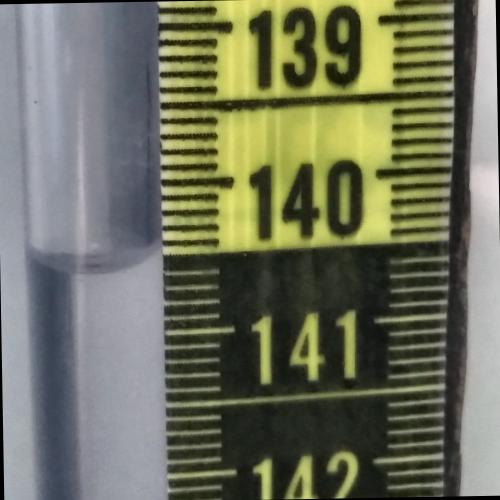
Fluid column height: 140.5 cm